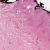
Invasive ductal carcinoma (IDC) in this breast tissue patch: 0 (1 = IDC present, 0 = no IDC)